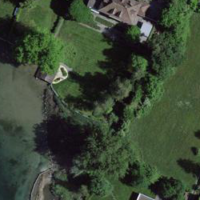
EUNIS habitat code: 24
Species observed at this site:
Alnus glutinosa